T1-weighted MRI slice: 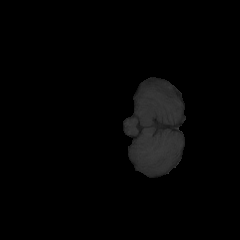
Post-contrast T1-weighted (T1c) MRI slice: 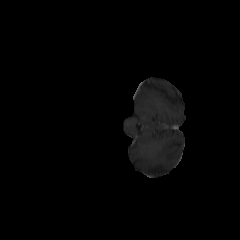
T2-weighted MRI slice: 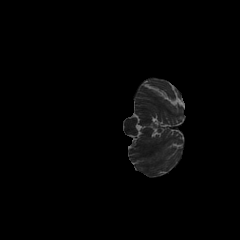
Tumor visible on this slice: no